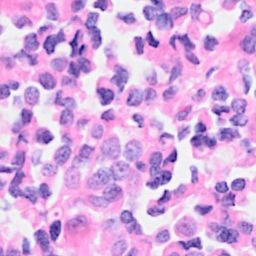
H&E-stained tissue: Breast